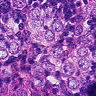
Metastatic tissue present: yes